Question: I have followed instruction of author's page:
<URL>
and from this:
<URL>.
And i tried to implement it on my php code as below steps. I tried with firebugs but there is no error. According to the settings of js: it should displayed 5 pages and 2 results in each page. But it still displayed 10 results as normal and the pagination part only displayed this and unclickable.

1. I have included both css and js file to the header
2. My HTML which displays results from database using while loop and there is 10 results. while ($row = $result->fetch_assoc()
{
echo "<div id='item'>
<div class='title'>$row[title]</div>
<div class='description'>$row[description]</div>
</div>";
}
3. This is div which contains pagination and pagination initializer: <div class='pagination-page'></div>
<script>
jQuery(function($) {
var items = $("#item");
var numItems = items.length;
var perPage = 2;
// only show the first 2 (or "first per_page") items initially
items.slice(perPage).hide();
// now setup your pagination
// you need that .pagination-page div before/after your table
$(".pagination-page").pagination({
items: numItems,
itemsOnPage: perPage,
cssStyle: "compact-theme",
onPageClick: function(pageNumber) { // this is where the magic happens
// someone changed page, lets hide/show trs appropriately
var showFrom = perPage * (pageNumber - 1);
var showTo = showFrom + perPage;
items.hide() // first hide everything, then show for the new page
.slice(showFrom, showTo).show();
}
});
});
</script>
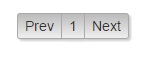
Answer: You should not use div id='item'
since it produces multiple elements with the same id.
It is very wrong, use class instead. Id must be unique. It should be sth like this...
'''
var items = $(".item");
'''
'''
<div class='item' ...
'''